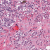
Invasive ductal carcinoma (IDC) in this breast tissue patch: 1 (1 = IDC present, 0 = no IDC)